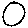
Label: circle